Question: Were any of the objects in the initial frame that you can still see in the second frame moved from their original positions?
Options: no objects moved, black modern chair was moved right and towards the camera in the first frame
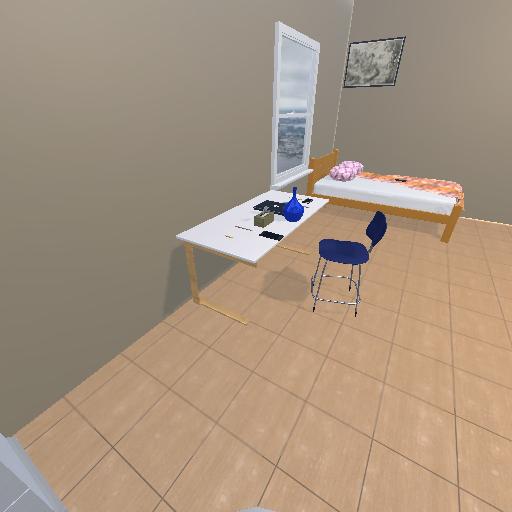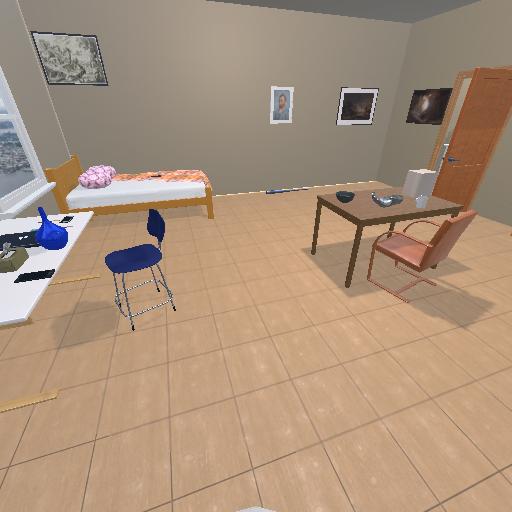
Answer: no objects moved